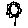
Label: flower